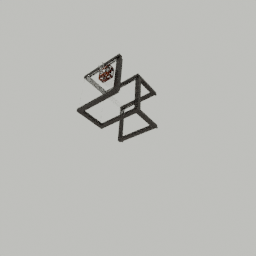
Label: furniture